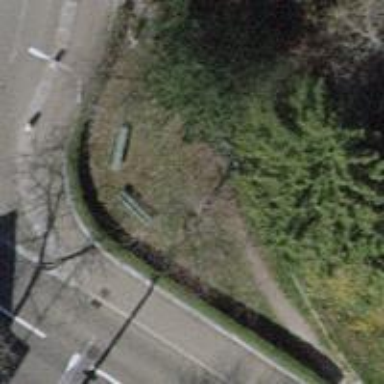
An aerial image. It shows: Bench.